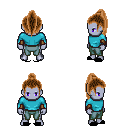
a pixel art fantasy rpg character, male body template, dark elf, purple skin, teal long-sleeve shirt, teal pants, brown long topknot hairstyle, leather bracers, black slippers, four views (front, back, left, right), 2x2 character sprite sheet, small pixel art, hard edges, no anti-aliasing